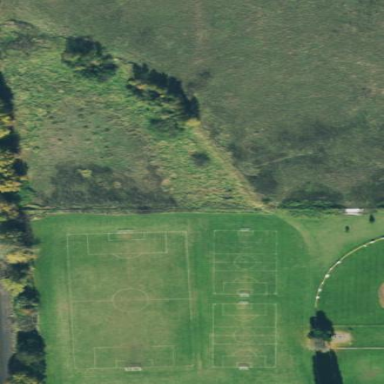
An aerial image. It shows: Soccer pitch for leisure land activities.